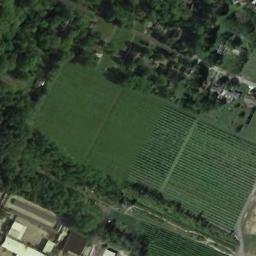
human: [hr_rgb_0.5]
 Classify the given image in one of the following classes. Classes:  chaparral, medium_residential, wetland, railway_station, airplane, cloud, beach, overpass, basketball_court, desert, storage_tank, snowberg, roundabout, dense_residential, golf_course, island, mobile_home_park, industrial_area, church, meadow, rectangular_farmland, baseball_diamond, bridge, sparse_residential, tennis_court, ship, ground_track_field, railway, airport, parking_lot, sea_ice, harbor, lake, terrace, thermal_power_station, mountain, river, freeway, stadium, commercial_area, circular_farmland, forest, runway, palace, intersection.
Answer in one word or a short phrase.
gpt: meadow